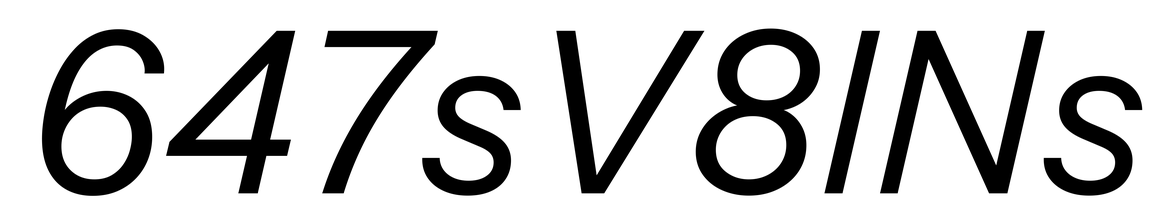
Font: InstrumentSans-Italic_Italic